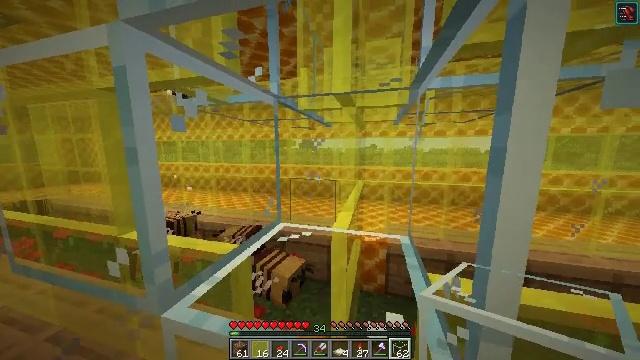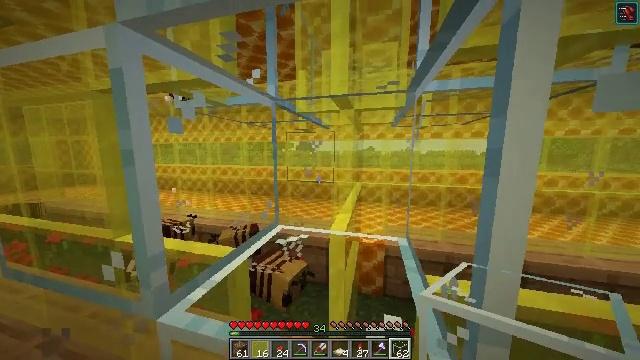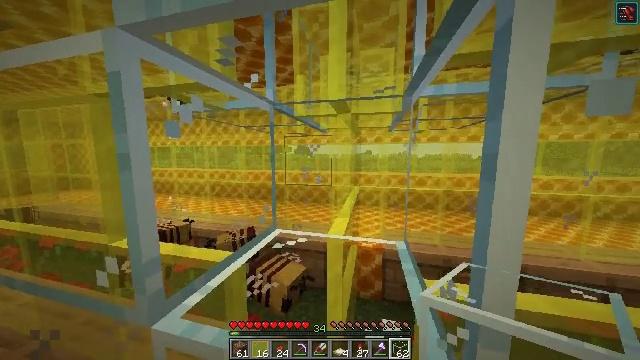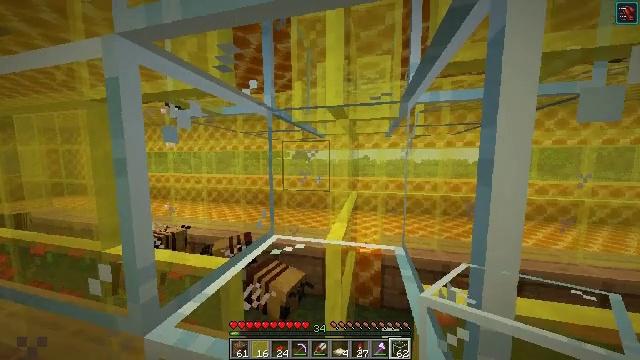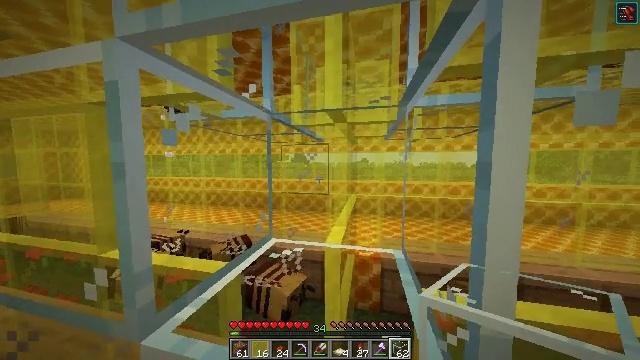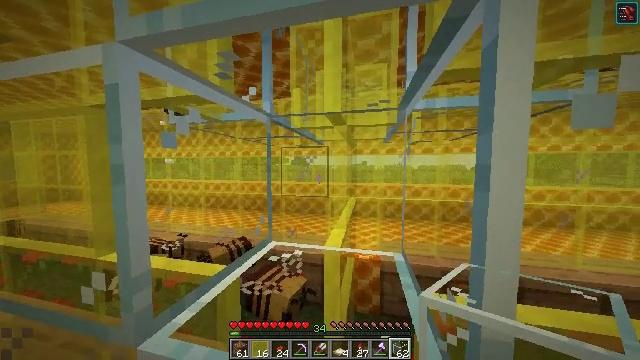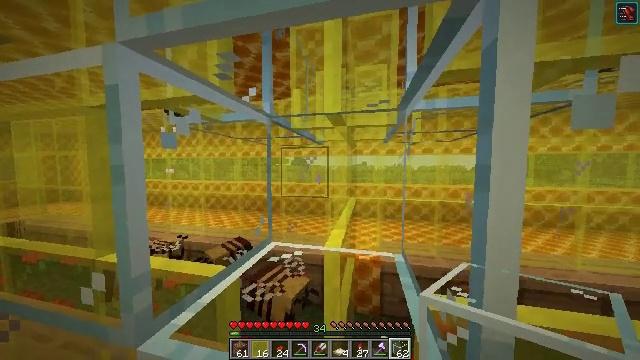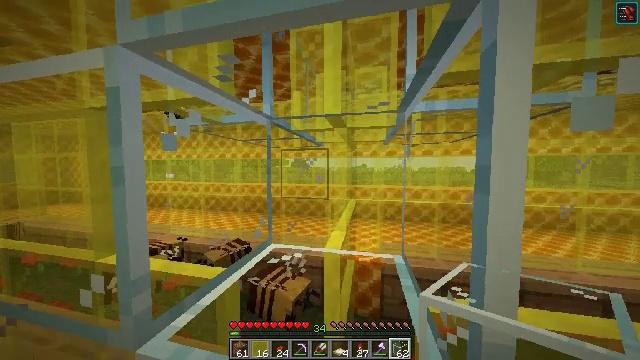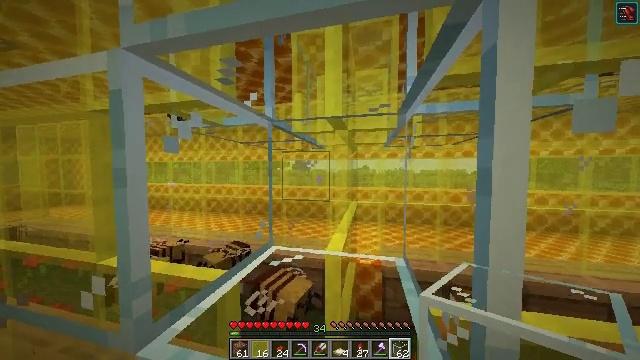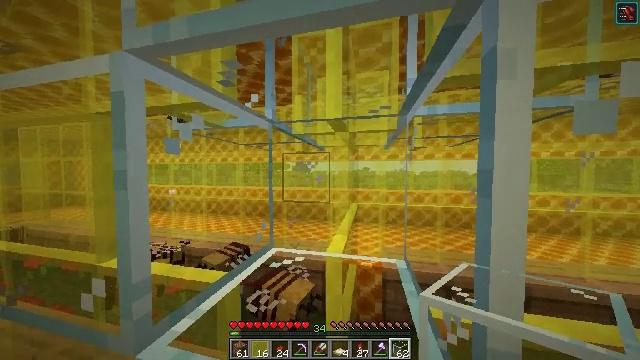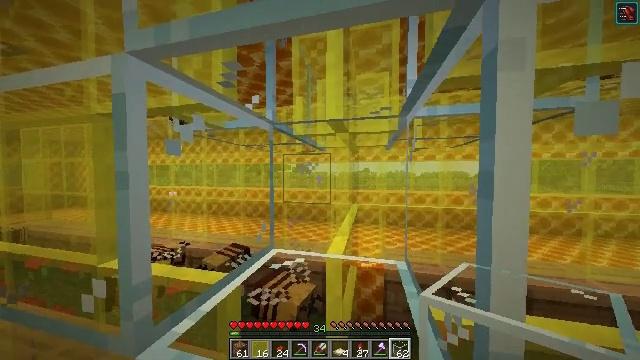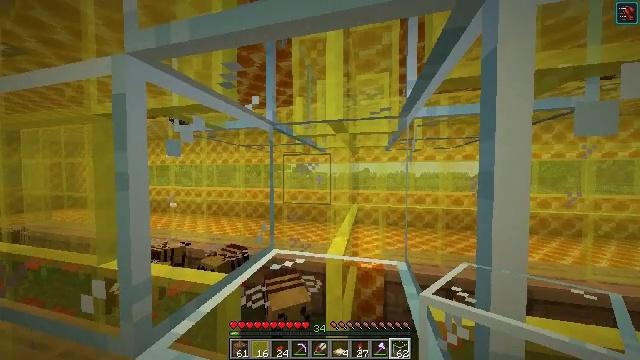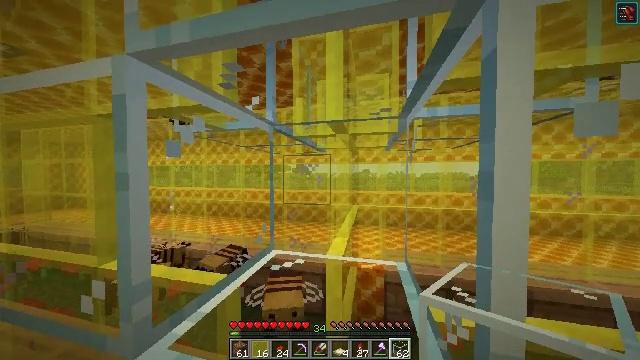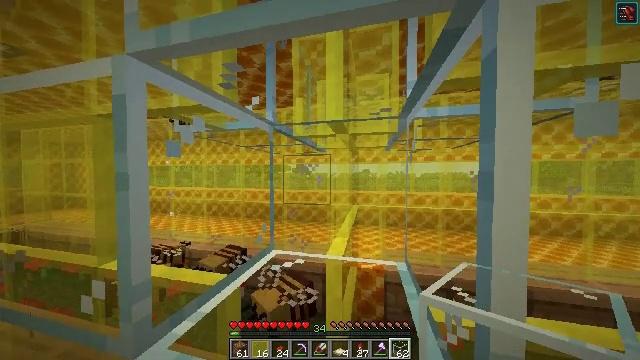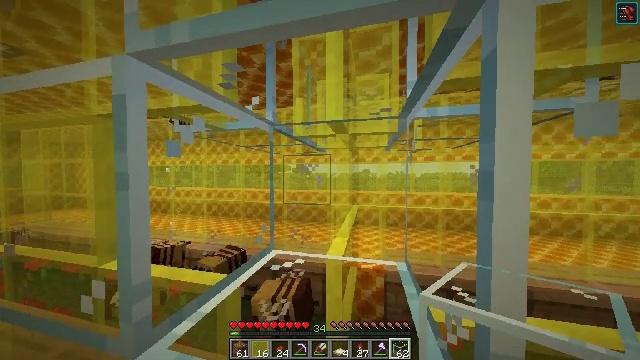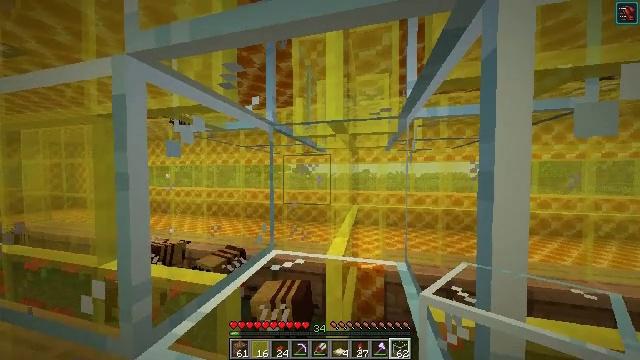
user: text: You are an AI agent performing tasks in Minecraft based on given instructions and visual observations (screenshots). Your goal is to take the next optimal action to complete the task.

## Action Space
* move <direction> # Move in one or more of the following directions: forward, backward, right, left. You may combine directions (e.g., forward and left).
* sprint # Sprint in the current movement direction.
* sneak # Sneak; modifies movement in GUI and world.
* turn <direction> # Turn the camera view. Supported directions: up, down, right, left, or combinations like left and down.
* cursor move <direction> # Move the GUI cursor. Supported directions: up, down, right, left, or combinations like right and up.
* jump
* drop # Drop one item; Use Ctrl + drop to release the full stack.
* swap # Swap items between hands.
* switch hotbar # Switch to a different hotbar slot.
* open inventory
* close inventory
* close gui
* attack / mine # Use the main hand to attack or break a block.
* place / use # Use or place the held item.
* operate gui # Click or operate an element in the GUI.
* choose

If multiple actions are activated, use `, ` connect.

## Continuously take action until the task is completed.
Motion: motion action
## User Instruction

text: Remove the glass to use the space.
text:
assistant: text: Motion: no_op
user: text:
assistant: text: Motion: turn up
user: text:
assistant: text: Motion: turn up
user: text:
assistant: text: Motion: no_op
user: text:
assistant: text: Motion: no_op
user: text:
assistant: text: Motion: no_op
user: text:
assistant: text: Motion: no_op
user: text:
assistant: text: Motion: no_op
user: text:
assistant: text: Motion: no_op
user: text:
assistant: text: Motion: no_op
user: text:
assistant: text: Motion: no_op
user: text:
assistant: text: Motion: no_op
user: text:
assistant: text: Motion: no_op
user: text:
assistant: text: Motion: no_op
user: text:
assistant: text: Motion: no_op
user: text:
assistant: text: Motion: no_op
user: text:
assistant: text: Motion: no_op
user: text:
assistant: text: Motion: turn left
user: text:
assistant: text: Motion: turn left and up
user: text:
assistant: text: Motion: no_op
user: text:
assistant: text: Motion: no_op
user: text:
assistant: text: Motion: no_op
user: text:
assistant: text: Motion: no_op
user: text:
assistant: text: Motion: no_op
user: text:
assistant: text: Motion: no_op
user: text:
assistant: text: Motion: no_op
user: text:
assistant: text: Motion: no_op
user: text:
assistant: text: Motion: no_op
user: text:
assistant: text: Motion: no_op
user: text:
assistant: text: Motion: no_op